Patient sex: M
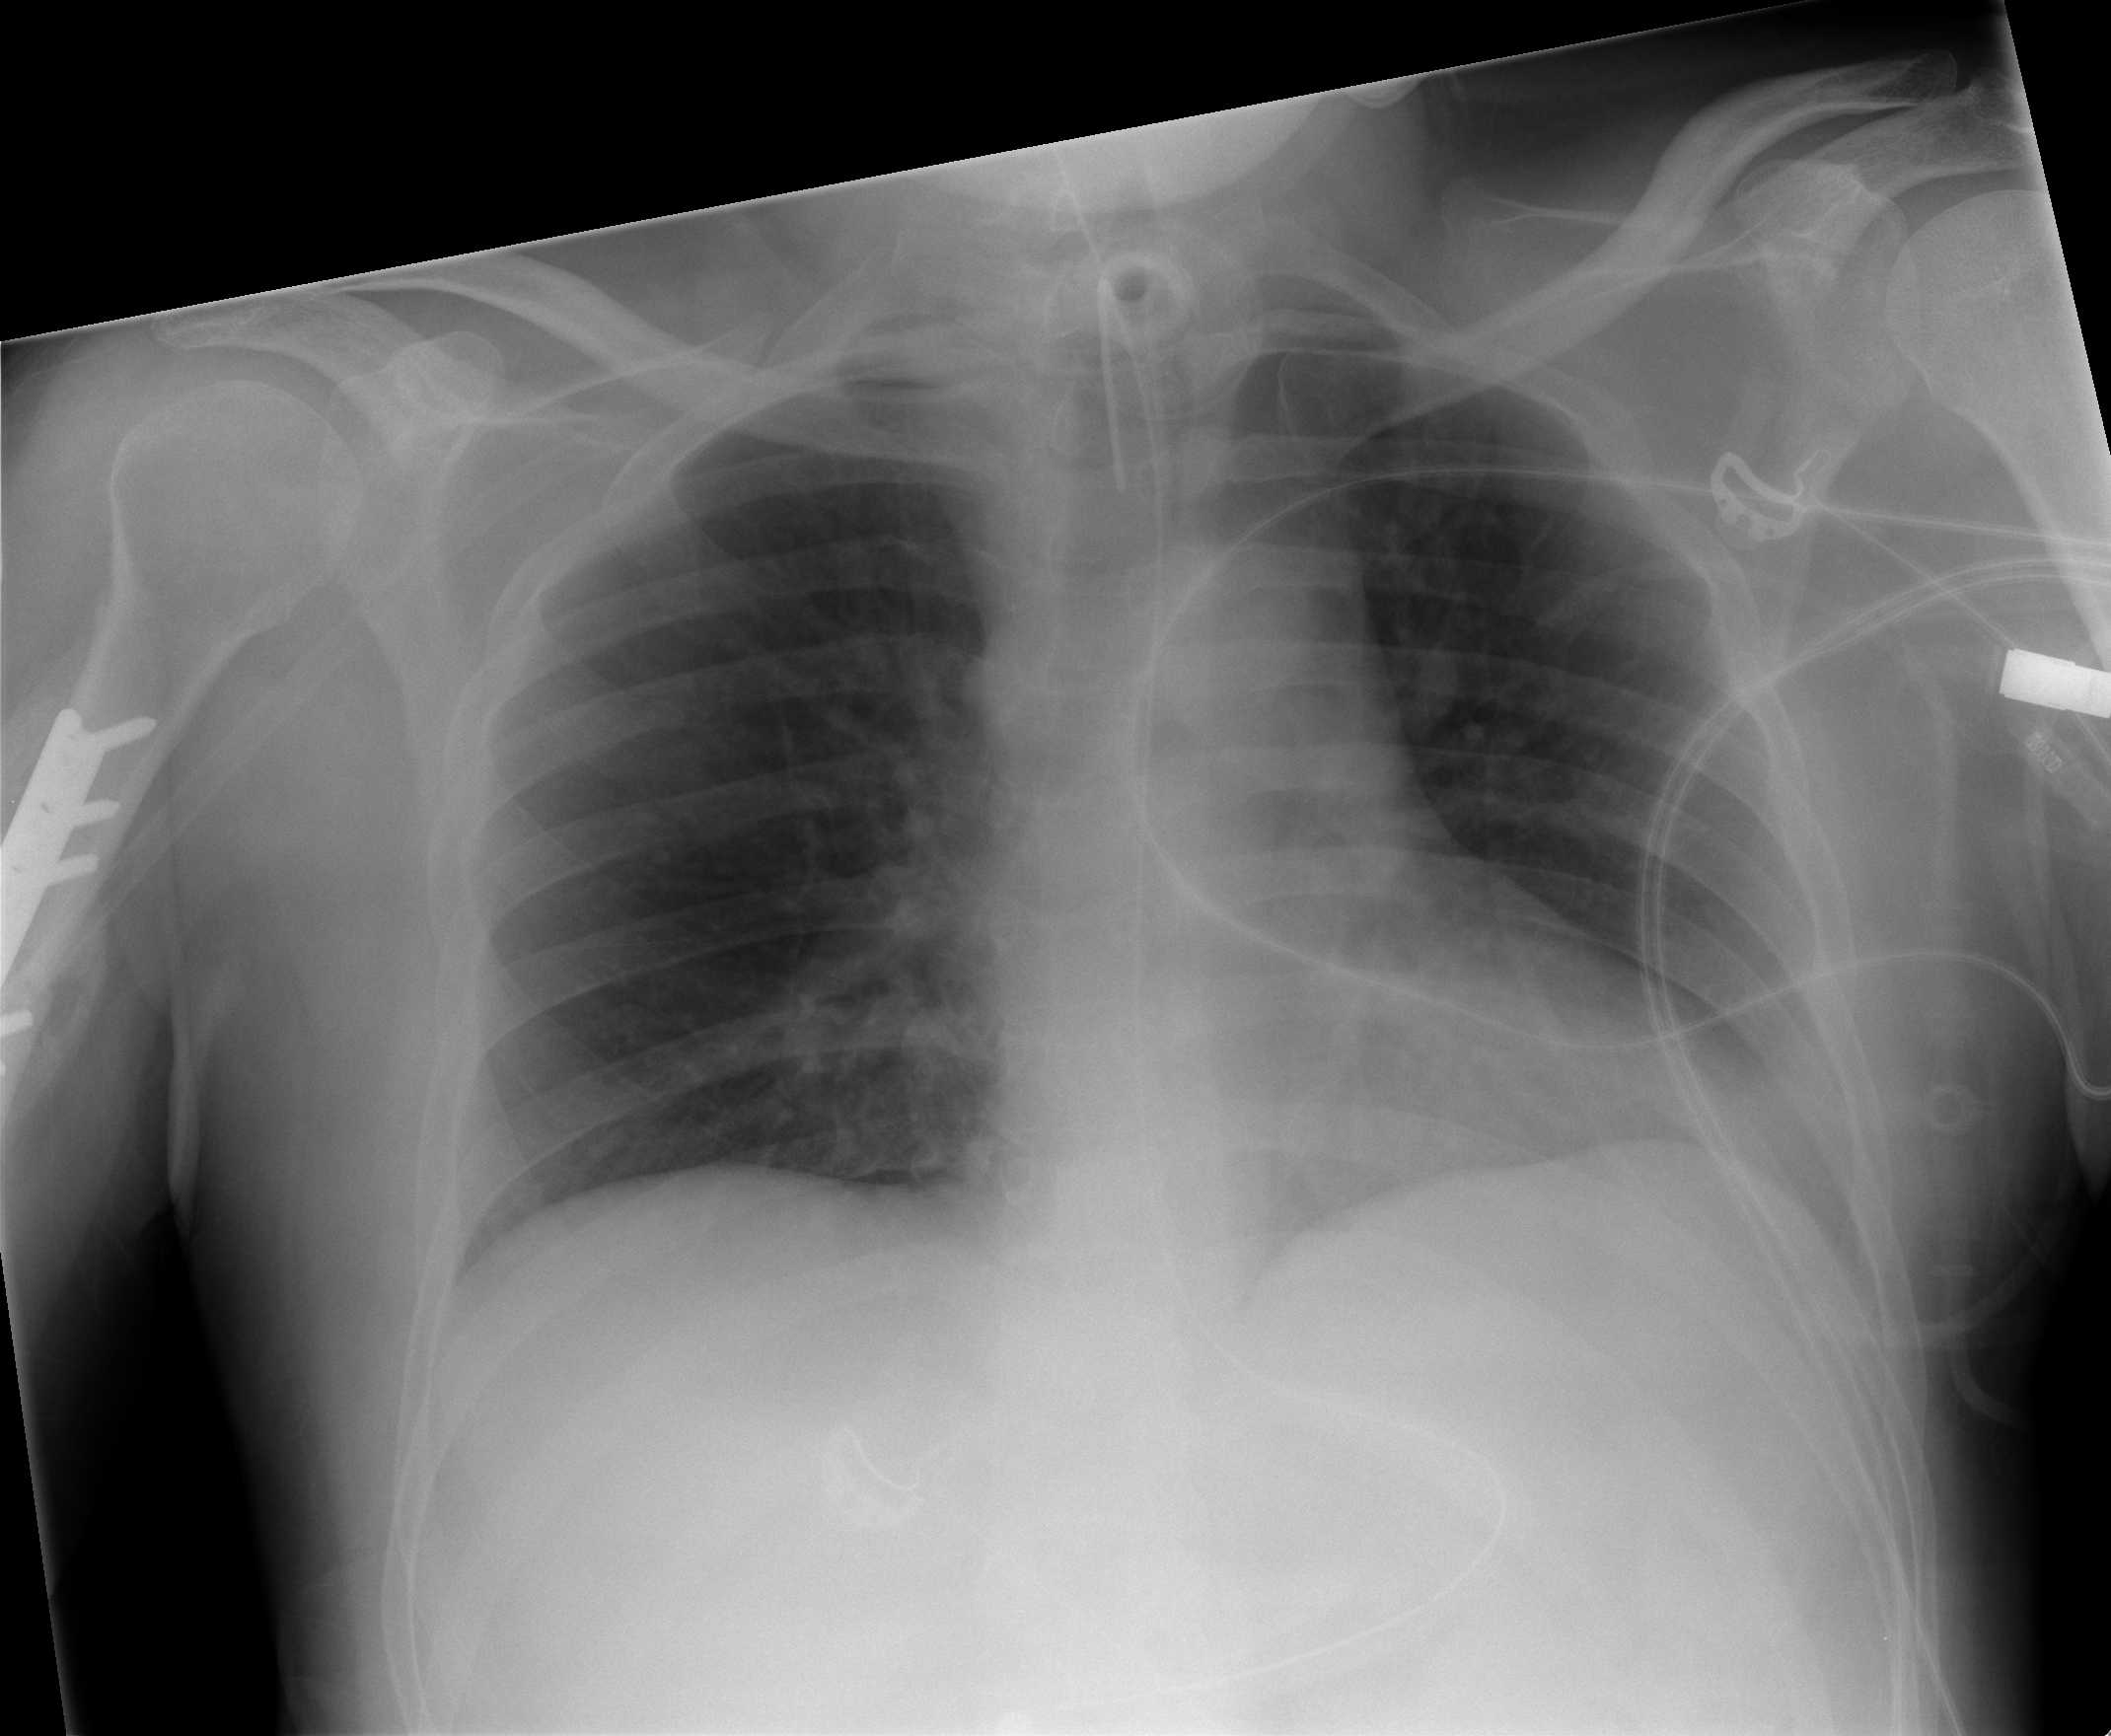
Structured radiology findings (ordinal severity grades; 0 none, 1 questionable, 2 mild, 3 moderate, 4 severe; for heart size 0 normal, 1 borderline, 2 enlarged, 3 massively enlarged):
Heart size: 0
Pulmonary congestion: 0
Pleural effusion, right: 0
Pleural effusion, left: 0
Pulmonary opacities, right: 0
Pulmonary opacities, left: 0
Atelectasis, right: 0
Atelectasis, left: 1